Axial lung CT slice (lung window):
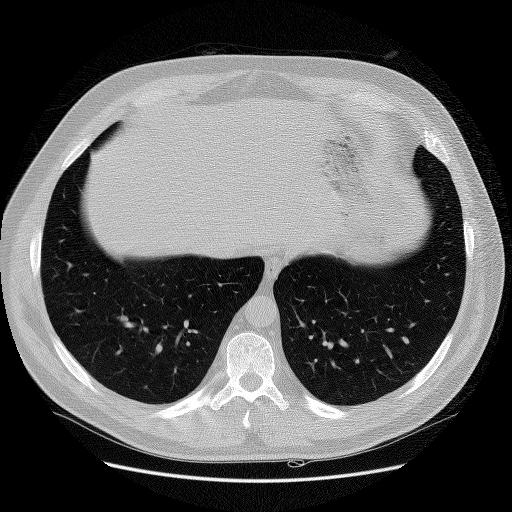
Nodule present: no